Question: I am new to AngularJS and one of the awesome things here in AngularJS are the ng-hide and ng-show directives which can be used to display certain parts of the web page or hide the. Now sometimes I don't want to show a part and it works fine then, but then sometimes it works but in an undesirable way.
Example:
'''
<div class="row">
<div class="col-xs-6">
<h2>Login</h2>
<p class="text-danger">{{message}}</p>
<form name="form" novalidate>
<div class="form-group">
<label>Email: </label>
<div class="input-group">
<input type="email" name="email" ng-model="credentials.email" placeholder="Email" class="form-control" required />
<div ng-show="form.email.$invalid" class="input-group-addon">
<i class="fa fa-times-circle"></i>
</div>
<div ng-hide="form.email.$invalid" class="input-group-addon">
<i class="fa fa-check-circle"></i>
</div>
</div>
</div>
<div class="form-group">
<label>Password: </label>
<div class="input-group">
<input type="password" name="password" ng-model="credentials.password" placeholder="Password" class="form-control" required ng-minlength=5 />
<div ng-show="form.password.$invalid" class="input-group-addon">
<i class="fa fa-times-circle"></i>
</div>
<div ng-hide="form.password.$invalid" class="input-group-addon">
<i class="fa fa-check-circle"></i>
</div>
</div>
</div>
<button type="submit" class="btn btn-primary" ng-disabled="form.$invalid" ng-click="authenticate(credentials)">Login</button>
<a href="#/register">Register</a>
</form>
</div>
</div>
'''
Now if the fields are valid the check symbol appears and if they are not the cross apears like so:

But if you look closely the addon with the cross symbol does not have rounded corners and this is probably because the addon with the check symbol is still there but hidden. Now what do I do in such situations. I would like to the div containing the check addon in such case to disappear altogether instead of staying hidden. How to accomplish that?
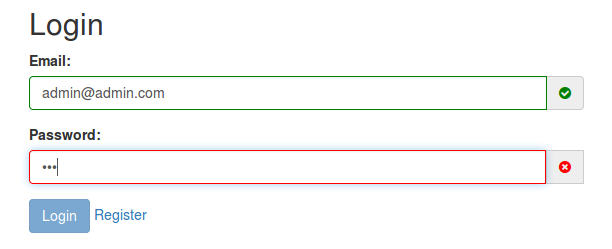
Answer: Try 'ng-if="form.password.$invalid"' and 'ng-if="! form.password.$invalid"' instead; that removes the element from the DOM.
Take a look at the <URL> for further research. Code snippet:
'''
<div class="input-group">
<input type="password" name="password" ng-model="credentials.password" placeholder="Password" class="form-control" required ng-minlength=5 />
<div ng-if="form.password.$invalid" class="input-group-addon">
<i class="fa fa-times-circle"></i>
</div>
<div ng-if=" ! form.password.$invalid" class="input-group-addon">
<i class="fa fa-check-circle"></i>
</div>
</div>
'''